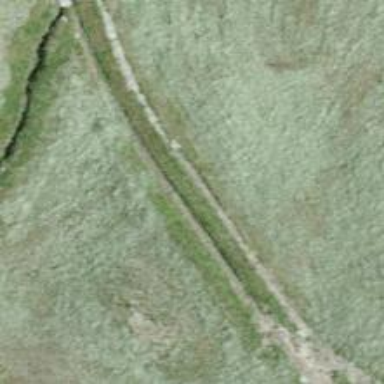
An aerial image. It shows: Track with grade 3 tracktype.